Interaction volume radius: 10 \u00c5
Interaction volume height: 15 \u00c5
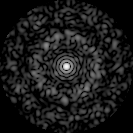
Disorder parameter: 0.8675